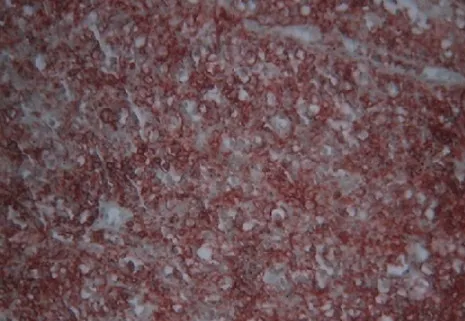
Immunohistochemical staining shows a positive reaction for CD20 (Avidine-biotine, x 40).
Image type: pathology (immunostaining)